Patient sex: M
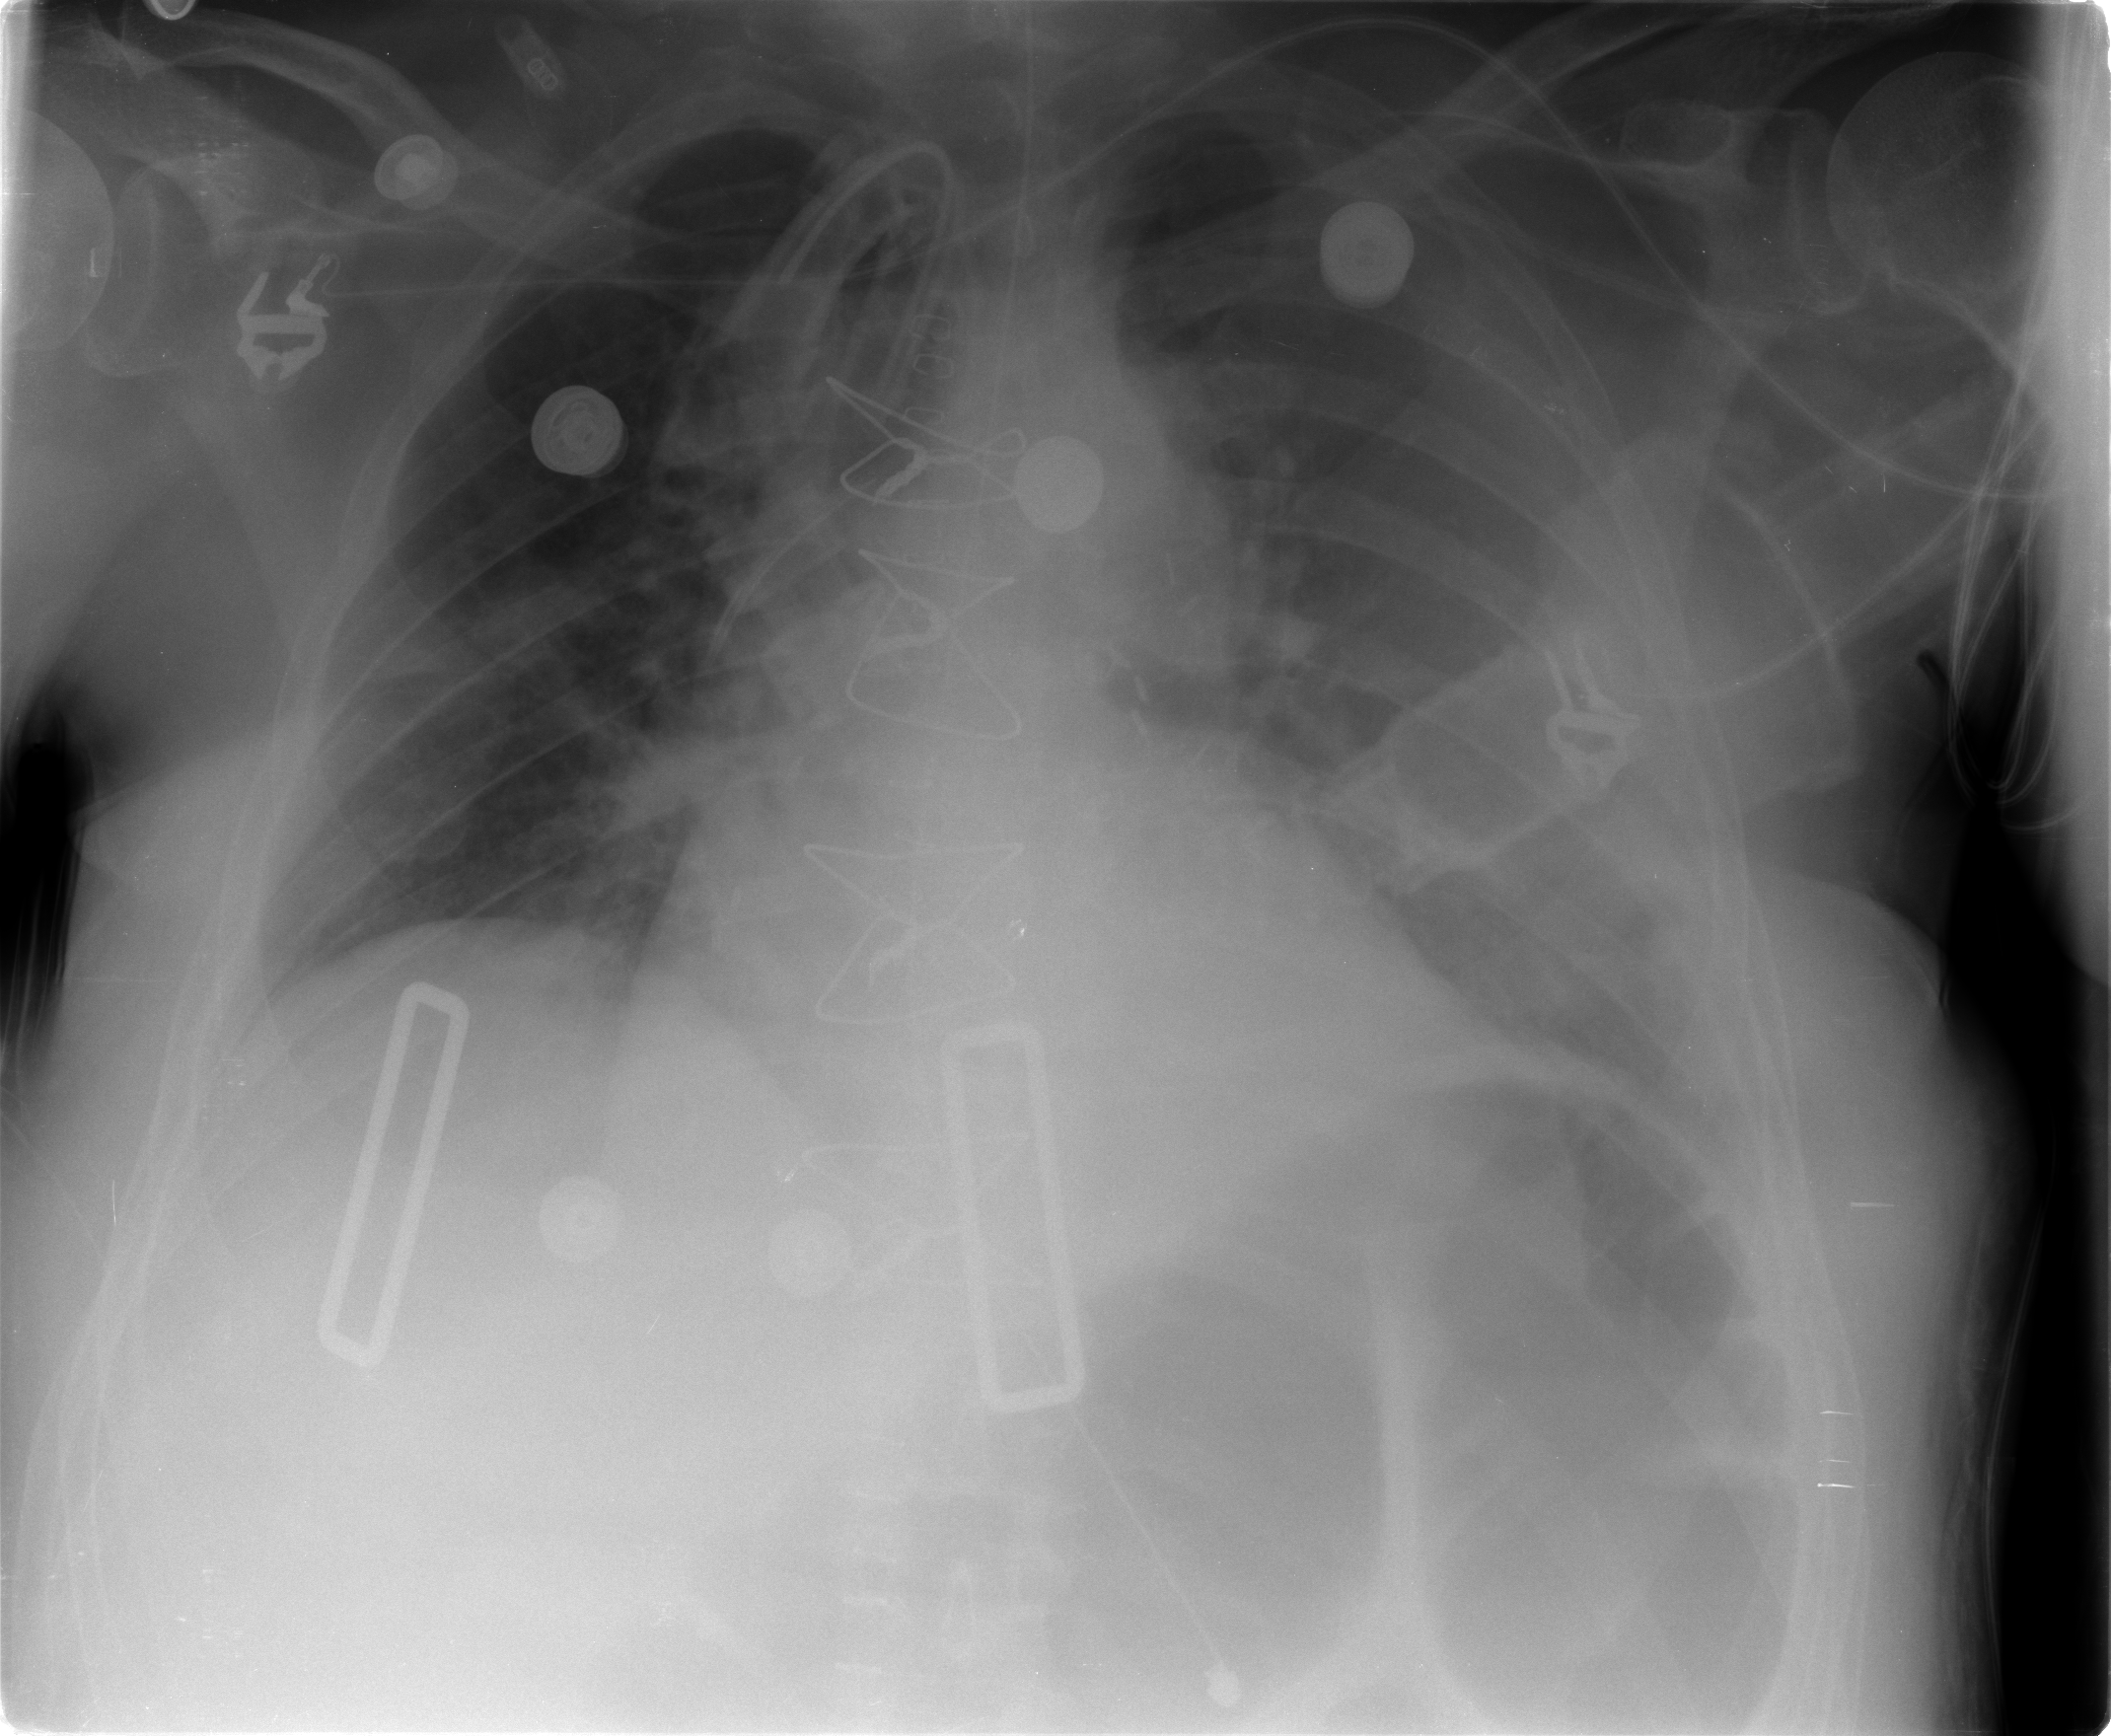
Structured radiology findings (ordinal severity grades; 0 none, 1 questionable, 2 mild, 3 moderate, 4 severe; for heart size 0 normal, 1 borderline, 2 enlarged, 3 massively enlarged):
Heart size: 0
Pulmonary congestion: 0
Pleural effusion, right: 0
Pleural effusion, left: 3
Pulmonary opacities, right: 1
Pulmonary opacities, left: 0
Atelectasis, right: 0
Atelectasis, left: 2